Question: So far I've used the following code to add the icon
'''
EditText email = (EditText) findViewById(R.id.email);
Typeface font = Typeface.createFromAsset( getAssets(), "fontawesome-webfont.ttf" );
email.setTypeface(font);
'''
But the icon gets added as a value of the edittext field. Whereas I want the icon to appear at the left. I also know about the android:drawableLeft attribute but it requires I drawable resource i.e a jpeg and not a ttf. How can I solve this problem. Thanks

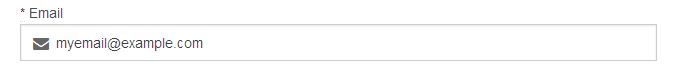
Answer: for font awesome in android apps i suggest <URL>
but that would not fix your issue as the icon still would be a part of the value.
to avoid this you might want to use <URL>
good luck